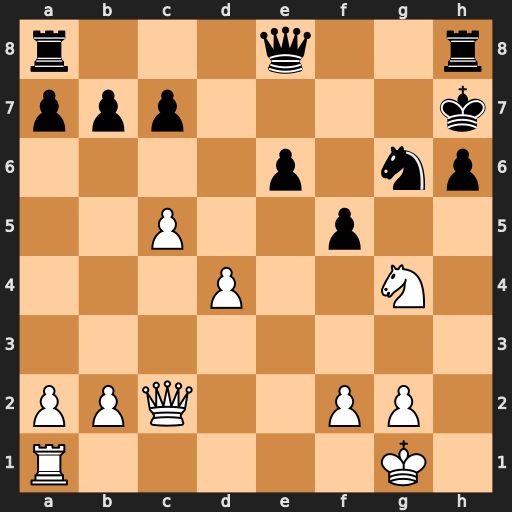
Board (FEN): r3q2r/ppp4k/4p1np/2P2p2/3P2N1/8/PPQ2PP1/R5K1
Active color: w
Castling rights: -
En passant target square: -
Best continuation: Nf6+ Kg7 Nxe8+